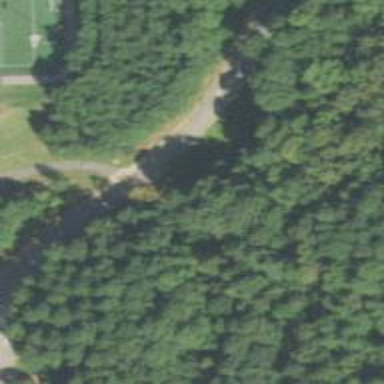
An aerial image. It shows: Disc golf basket.